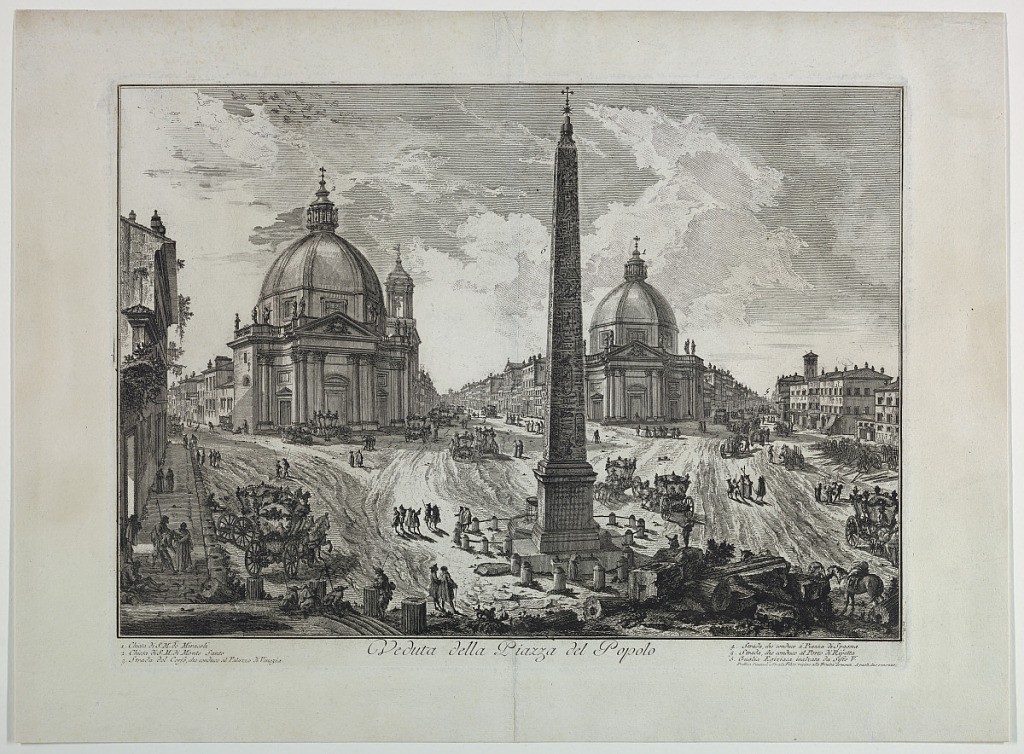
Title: View of the Piazza del Popolo, Rome from series : "Vedute di Roma", v. II
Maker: Giovanni Battista Piranesi, Italian, 1720–1778
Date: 1750
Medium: Etching
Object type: Print
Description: Horizontal rectangle. View of the piazza, showing the three streets diverging from it. The Obelisk is in the foreground, and behind it, left, the church of S. M. in Monte Santo: right, S. M. De' Miracoli. Title in margin below, "Vedute della Piazza del Popolo."